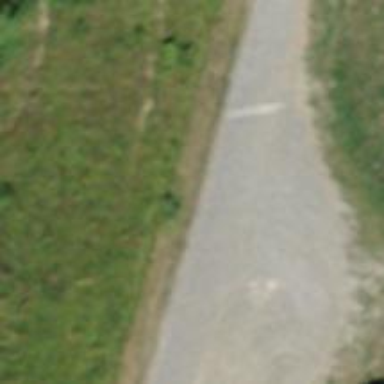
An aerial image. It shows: Turning circle on the road.